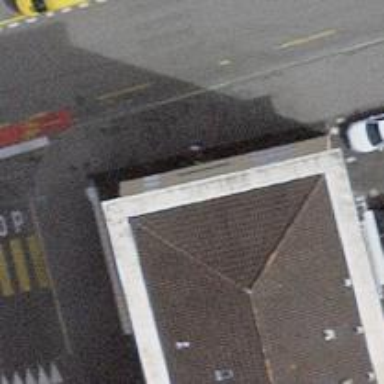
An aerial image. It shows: Fast food establishment.